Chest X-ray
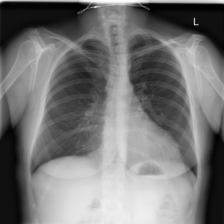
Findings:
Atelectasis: negative
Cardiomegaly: negative
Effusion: negative
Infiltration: negative
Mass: negative
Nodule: negative
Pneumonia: negative
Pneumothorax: negative
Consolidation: negative
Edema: negative
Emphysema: negative
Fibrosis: negative
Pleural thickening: negative
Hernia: negative